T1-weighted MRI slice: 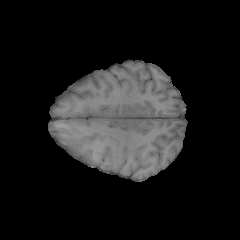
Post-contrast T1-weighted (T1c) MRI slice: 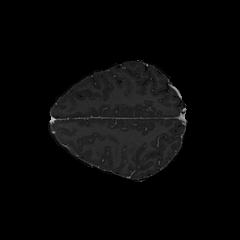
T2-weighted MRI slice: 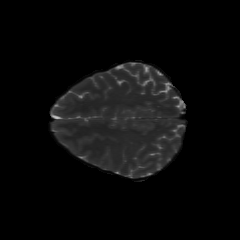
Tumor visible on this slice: no